Interaction volume radius: 5 \u00c5
Interaction volume height: 20 \u00c5
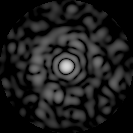
Disorder parameter: 0.8501